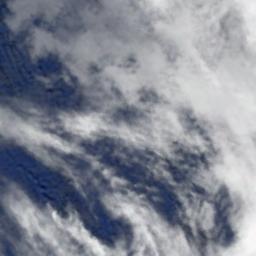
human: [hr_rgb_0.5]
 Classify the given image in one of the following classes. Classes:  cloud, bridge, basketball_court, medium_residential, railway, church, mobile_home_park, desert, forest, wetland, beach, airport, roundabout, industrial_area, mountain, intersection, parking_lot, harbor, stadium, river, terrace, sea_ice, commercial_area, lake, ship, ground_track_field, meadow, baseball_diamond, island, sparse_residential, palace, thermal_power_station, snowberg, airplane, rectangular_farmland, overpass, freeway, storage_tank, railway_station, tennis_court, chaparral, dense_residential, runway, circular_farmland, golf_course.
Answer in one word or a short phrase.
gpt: cloud